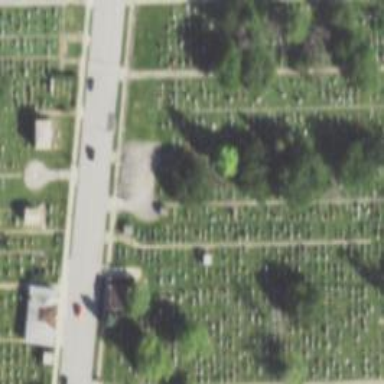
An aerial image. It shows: Sector within cemetery.